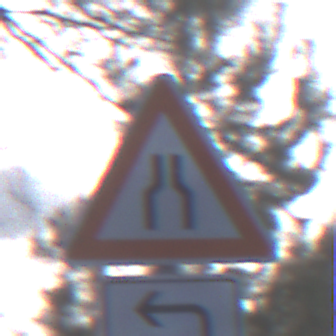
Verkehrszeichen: VerengteFahrbahn
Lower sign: RichtungsangabeDurchPfeile2
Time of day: MorningAfternoon
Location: Outdoor (Nature)
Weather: PartlyCloudy
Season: NotSpecified
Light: Natural